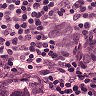
Metastatic tissue present: yes